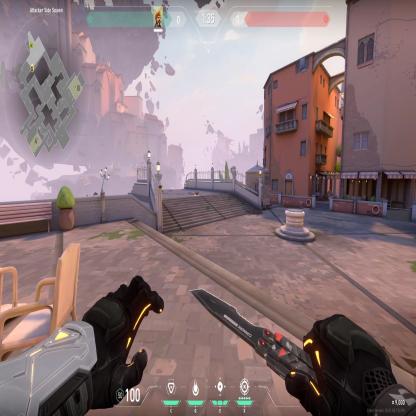
Label: dropped spike